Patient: sex F, age 31
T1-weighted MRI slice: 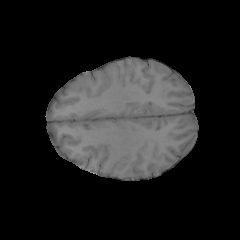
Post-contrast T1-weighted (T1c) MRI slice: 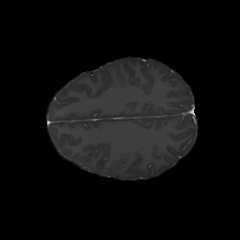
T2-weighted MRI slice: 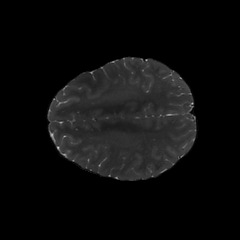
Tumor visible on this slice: no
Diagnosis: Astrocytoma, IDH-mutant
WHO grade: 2